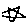
Label: star